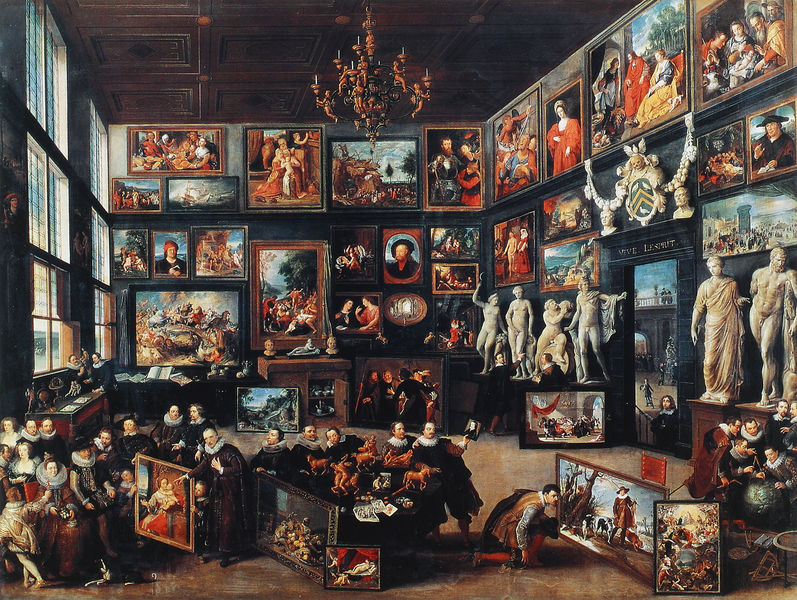
Titel: Das Studio des Cornelis van der Geest
Künstler: Willem van Haecht
Institution: Anversa, Rubenhuis
Schlagwörter: blau, gemälde, nackt, frauen, gelb, grün, menschen, fenster, frau, hell, kleid, licht, marmor, männer, schwarz, tür, weiss, rot, malerei, menge, wand, barock, kragen, rahmen, rembrandt, sehen, niederlande, porträt, gold, decke, renaissance, handel, skulptur, statue, bilder, bücher, schreibtisch, atelier, maler, kronleuchter, leuchter, lüster, stuck, plastik, betrachter, galerie, fotografie, verkauf, kunst, wappen, kerzenleuchter, skulpturen, statuen, auktion, sammlung, kabinett, wunderkammer, studium, neugier, käufer, ingres, standbild, standbilder, pinakothek, kasettendecke, gemäle, luster, statur, freau, nakct, dkulpturen